Interaction volume radius: 10 \u00c5
Interaction volume height: 10 \u00c5
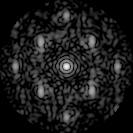
Disorder parameter: 0.4384